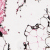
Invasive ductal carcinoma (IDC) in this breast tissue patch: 0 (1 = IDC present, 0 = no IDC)